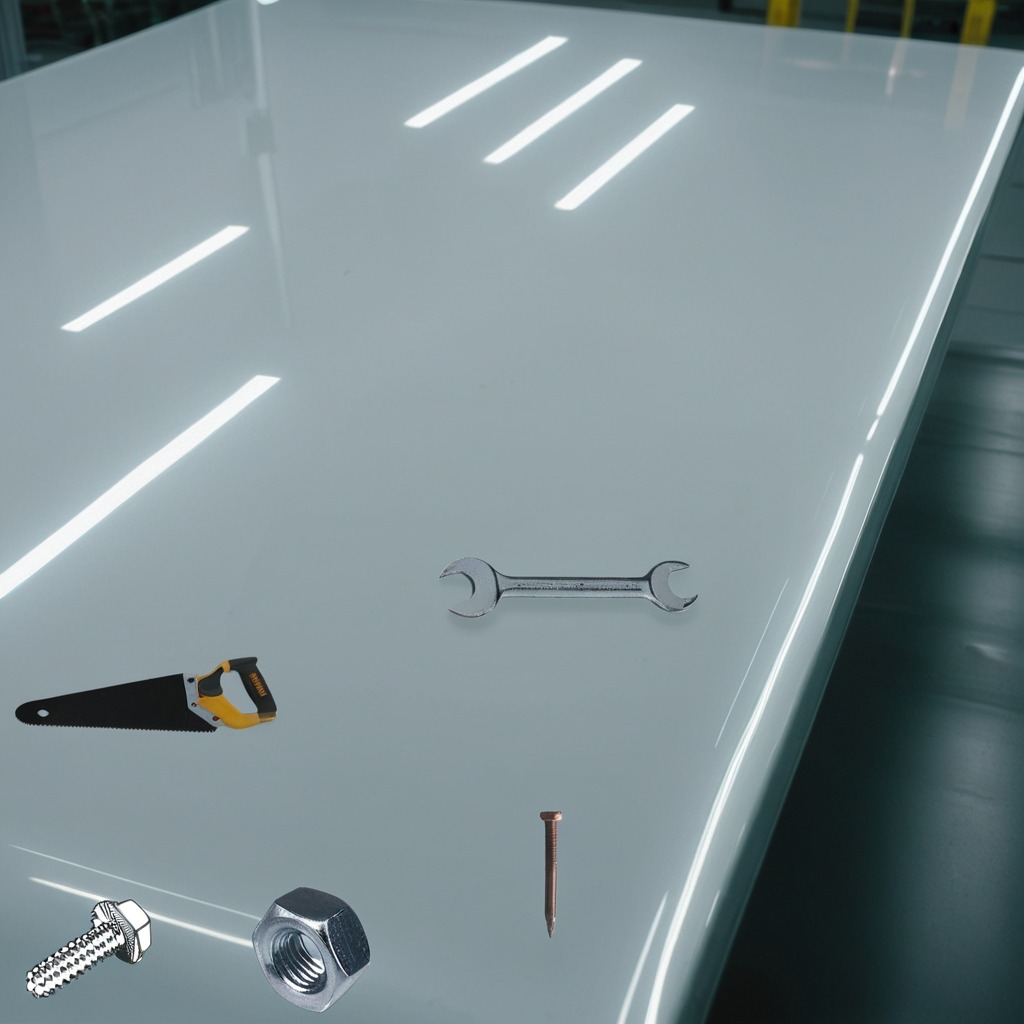
A metal machine screw, an iron nail, a handheld metal saw, a metal nut, and a wrench are lying on the table in a ship maintenance bay industrial lighting.